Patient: sex M, age 65
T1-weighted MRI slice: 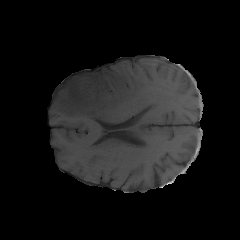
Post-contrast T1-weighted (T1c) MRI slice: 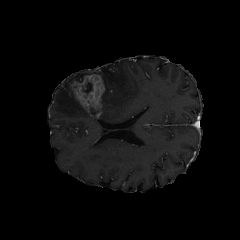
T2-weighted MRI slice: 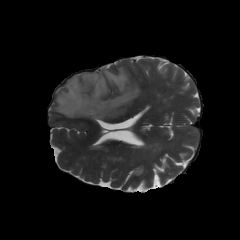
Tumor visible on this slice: yes
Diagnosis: Glioblastoma, IDH-wildtype
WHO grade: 4